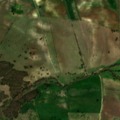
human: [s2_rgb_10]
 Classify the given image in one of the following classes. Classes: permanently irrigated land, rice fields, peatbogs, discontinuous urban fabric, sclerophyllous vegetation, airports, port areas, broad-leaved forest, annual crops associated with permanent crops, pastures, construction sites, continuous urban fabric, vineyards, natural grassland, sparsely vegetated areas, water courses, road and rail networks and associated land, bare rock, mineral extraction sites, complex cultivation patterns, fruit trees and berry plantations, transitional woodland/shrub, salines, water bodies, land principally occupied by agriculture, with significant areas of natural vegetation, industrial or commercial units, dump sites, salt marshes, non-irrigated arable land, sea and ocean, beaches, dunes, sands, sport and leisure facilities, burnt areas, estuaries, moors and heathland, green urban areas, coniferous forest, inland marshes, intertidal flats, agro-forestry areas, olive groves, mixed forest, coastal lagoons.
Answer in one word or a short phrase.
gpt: non-irrigated arable land, olive groves, agro-forestry areas, moors and heathland